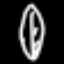
Label: leaf